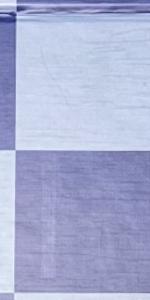
Label: Empty